Interaction volume radius: 10 \u00c5
Interaction volume height: 15 \u00c5
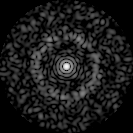
Disorder parameter: 0.8185